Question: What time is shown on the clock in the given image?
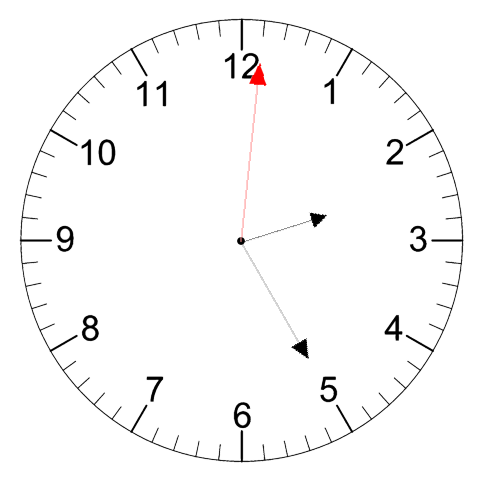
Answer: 02:25:01